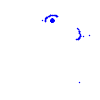
Particle: kaon